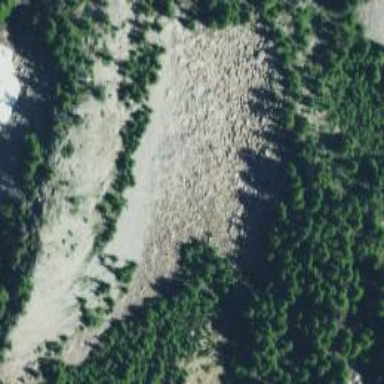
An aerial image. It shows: Scree landscape.